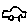
Label: car